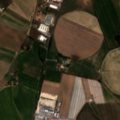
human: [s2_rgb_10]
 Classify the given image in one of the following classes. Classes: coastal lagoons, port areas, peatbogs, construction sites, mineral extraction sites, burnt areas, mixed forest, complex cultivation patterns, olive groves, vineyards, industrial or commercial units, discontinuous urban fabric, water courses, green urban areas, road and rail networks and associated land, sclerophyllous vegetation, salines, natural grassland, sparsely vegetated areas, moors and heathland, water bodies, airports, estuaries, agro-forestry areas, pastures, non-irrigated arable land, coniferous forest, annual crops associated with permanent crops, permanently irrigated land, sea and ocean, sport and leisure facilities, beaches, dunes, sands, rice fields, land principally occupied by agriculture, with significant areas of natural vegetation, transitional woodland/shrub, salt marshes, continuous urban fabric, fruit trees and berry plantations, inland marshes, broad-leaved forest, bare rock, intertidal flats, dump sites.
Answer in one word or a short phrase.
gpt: permanently irrigated land, complex cultivation patterns